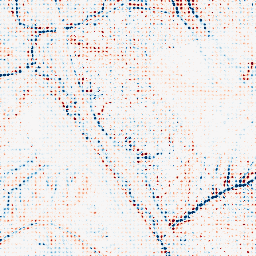
Category: edge_preserving
Decomposition family: median
Decomposition parameters: size: 7
Upsampling method: sinc_hamming
Upsampling parameters: scale: 8
kernel_size: 4
Upsampling scale: 8